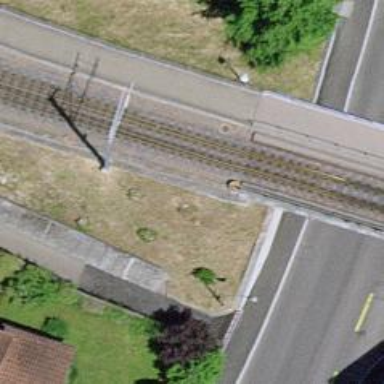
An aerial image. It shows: Tram bridge with electrified contact lines. It has one track passing through.